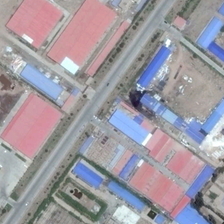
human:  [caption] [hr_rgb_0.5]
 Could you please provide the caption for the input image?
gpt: a wide straight road passes through this industrial area where buildings are with red roofs and blue ones .

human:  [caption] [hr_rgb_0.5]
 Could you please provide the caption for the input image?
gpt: the factory with red and blue roofs are built on the bare ground with a road passing through .

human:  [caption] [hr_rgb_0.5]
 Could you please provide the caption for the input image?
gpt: the factory with red and blue roofs are built on the bare ground with a road passing through .

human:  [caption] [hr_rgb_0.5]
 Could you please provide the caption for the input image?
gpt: the road separates the industrial which has red and blue workshops .

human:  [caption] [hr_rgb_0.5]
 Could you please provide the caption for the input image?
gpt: several red and several blue industrial buildings are in two sides of a road .